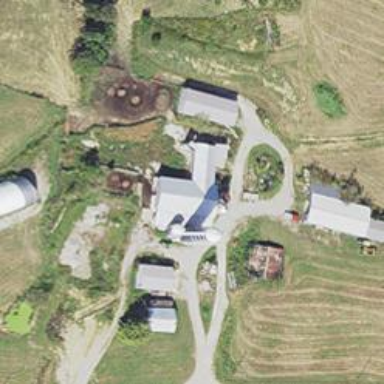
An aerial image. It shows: Silo.